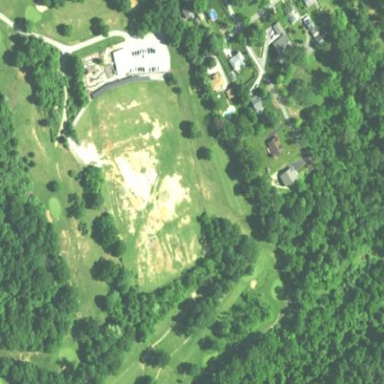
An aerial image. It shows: Golf course surrounded by greenery.